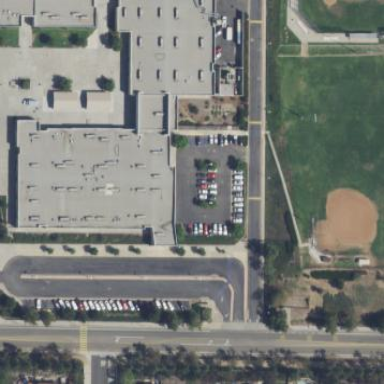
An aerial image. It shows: School building.